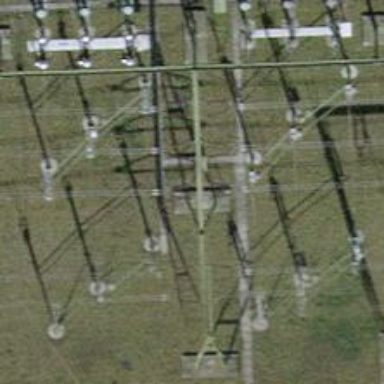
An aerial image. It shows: Insulator used in power systems.